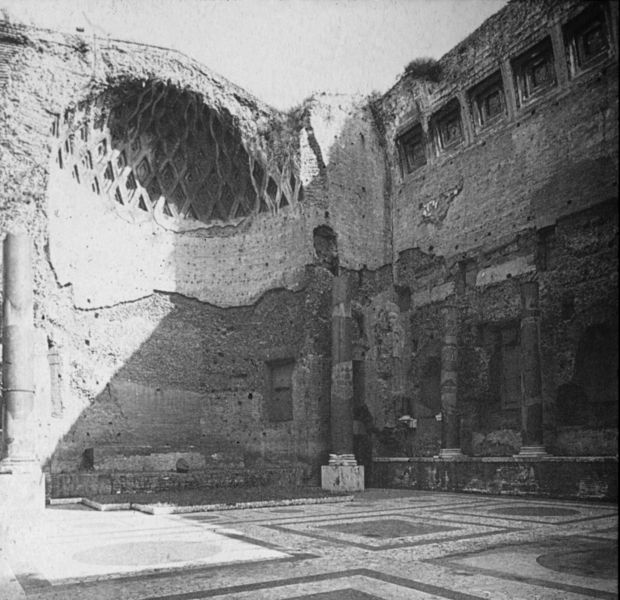
Titel: Templo di Venere e Roma (Tempel der Venus und Roma)
Standort: Roma
Institution: Templo di Venere e Roma
Schlagwörter: dunkel, himmel, schatten, weiß, ausschnitt, grau, hell, licht, marmor, raum, schwarz, säule, säulen, gebäude, muster, alt, wand, architektur, geschichte, sockel, stein, steine, bild, kirche, sonne, boden, decke, rund, bogen, italien, fußboden, mauer, ziegel, platz, kuppel, krieg, treppe, treppen, stufen, lichteinfall, podest, halle, foto, fotografie, bögen, wände, nische, ruine, antike, kloster, palast, dom, schwarz weiss, ruinen, kacheln, mosaik, altar, kathedrale, photo, gemäuer, römer, rauten, kaputt, putz, quader, mauern, apsis, chor, zerstört, tempel, viereckig, kassetten, kassettendecke, basis, fließen, schaft, geometrie, sakral, bau, verfallen, basilika, nischen, zerfallen, teil, archäologie, bodem, graz, mosaikfussboden, überbleibsel, archeologie, archolgie, zerströt